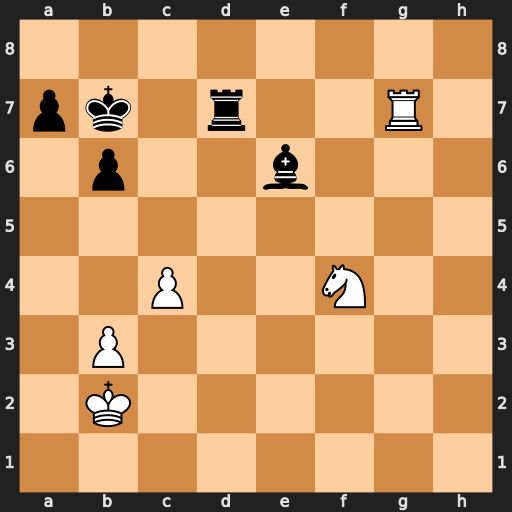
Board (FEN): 8/pk1r2R1/1p2b3/8/2P2N2/1P6/1K6/8
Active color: w
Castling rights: -
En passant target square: -
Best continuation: Nxe6 Rxg7 Nxg7